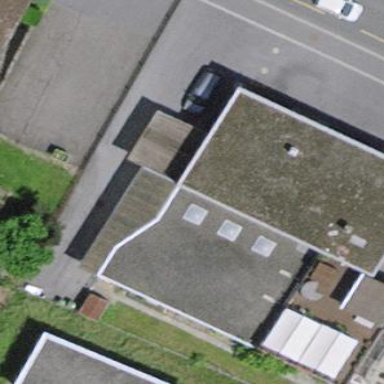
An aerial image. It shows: View of roof of building.